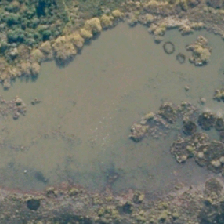
Land cover: lake_pond